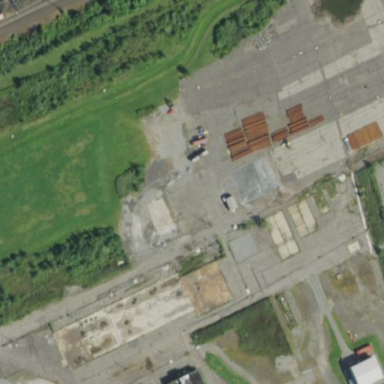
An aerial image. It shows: Brownfield site.